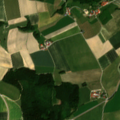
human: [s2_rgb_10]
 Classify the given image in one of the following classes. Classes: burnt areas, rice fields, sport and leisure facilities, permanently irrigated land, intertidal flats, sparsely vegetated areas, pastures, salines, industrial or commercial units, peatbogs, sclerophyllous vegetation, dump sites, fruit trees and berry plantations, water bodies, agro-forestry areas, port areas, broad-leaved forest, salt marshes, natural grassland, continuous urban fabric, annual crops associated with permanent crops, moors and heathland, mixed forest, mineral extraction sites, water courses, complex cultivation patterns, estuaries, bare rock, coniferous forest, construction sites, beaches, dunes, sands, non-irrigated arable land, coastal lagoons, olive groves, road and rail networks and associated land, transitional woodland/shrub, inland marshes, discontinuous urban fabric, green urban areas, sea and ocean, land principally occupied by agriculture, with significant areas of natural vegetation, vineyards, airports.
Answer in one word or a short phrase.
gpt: non-irrigated arable land, pastures, land principally occupied by agriculture, with significant areas of natural vegetation, coniferous forest